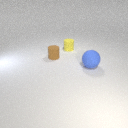
large blue rubber sphere to the right of small yellow rubber cylinder